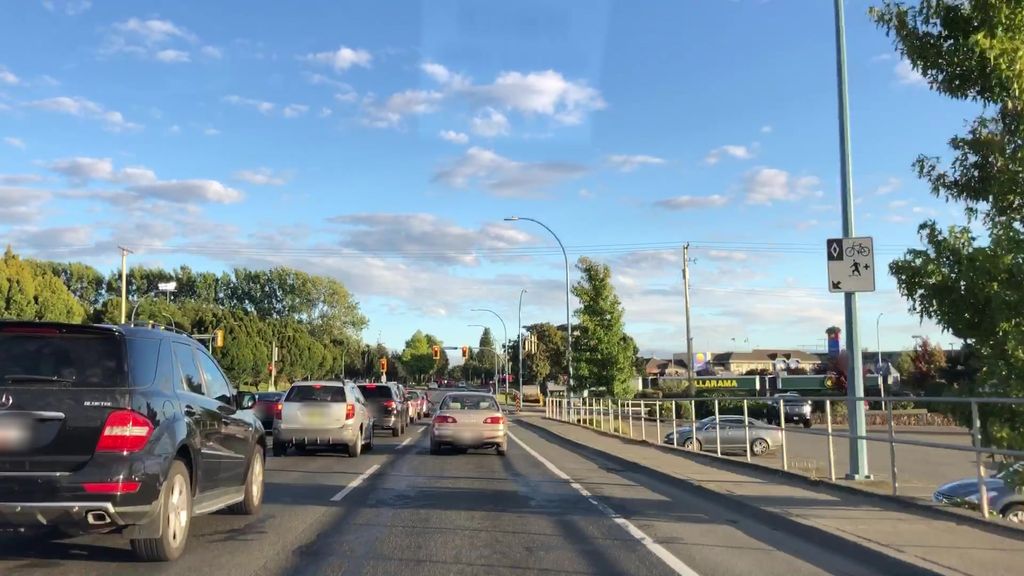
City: victoria